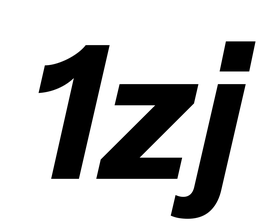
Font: InstrumentSans-Italic_Bold_Italic